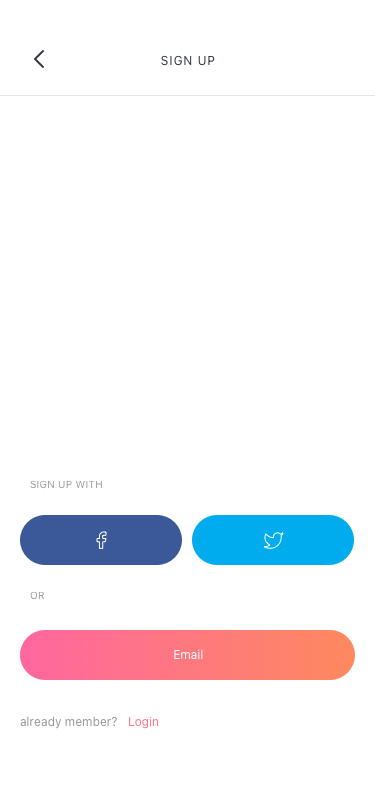
Text in this UI design:
already member?
Login
OR
SIGN UP WITH
Sign Up